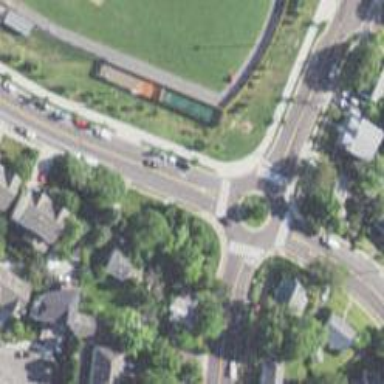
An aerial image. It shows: Roundabout on residential road with asphalt surface.